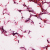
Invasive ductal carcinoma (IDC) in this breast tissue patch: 1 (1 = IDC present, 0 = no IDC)